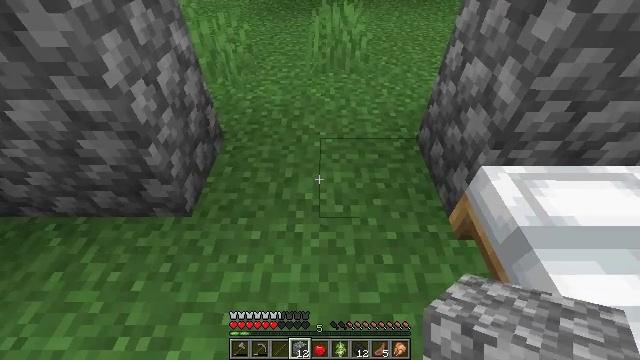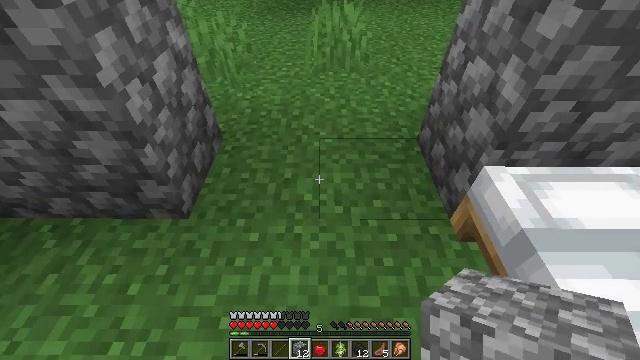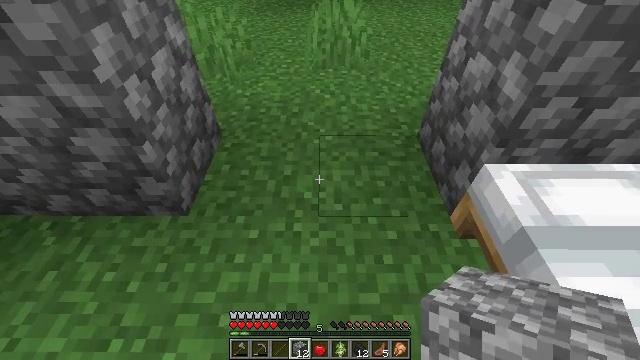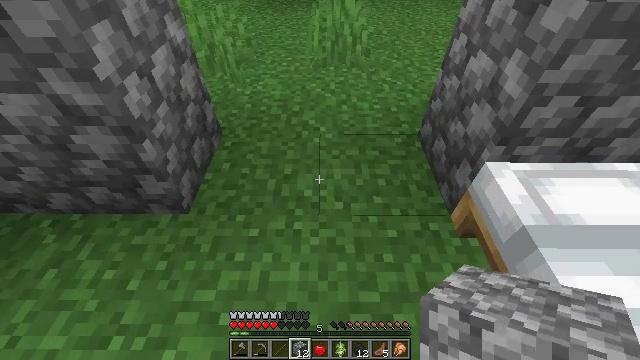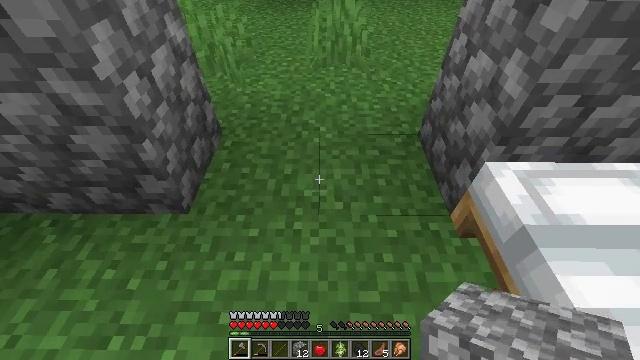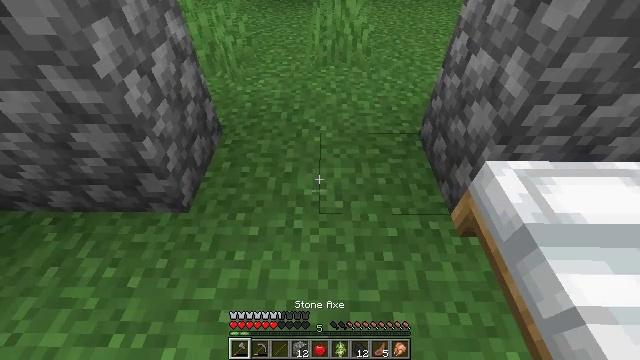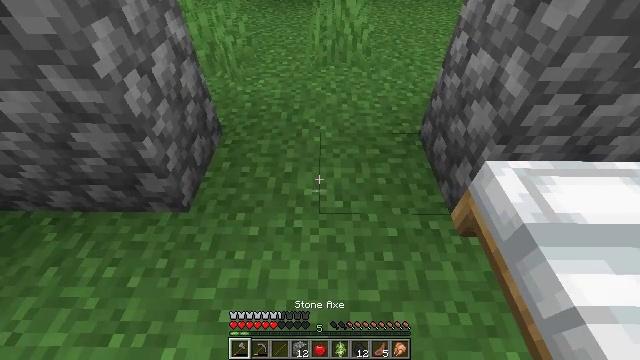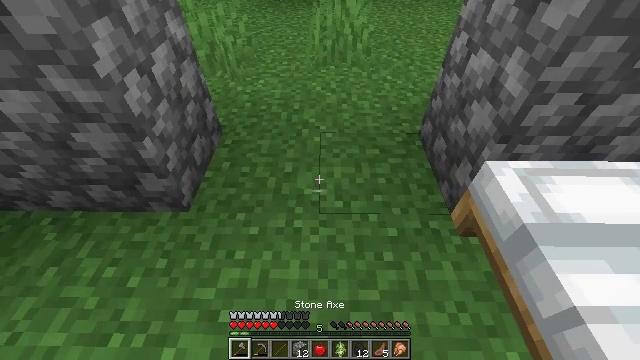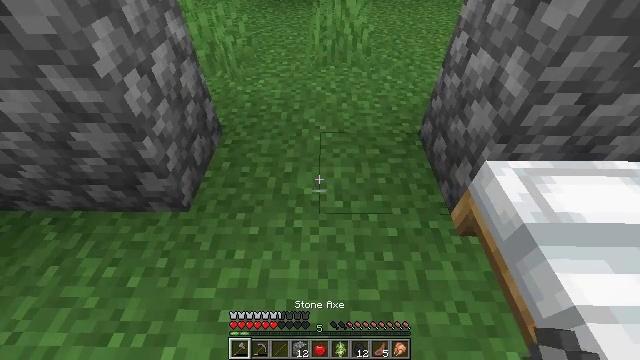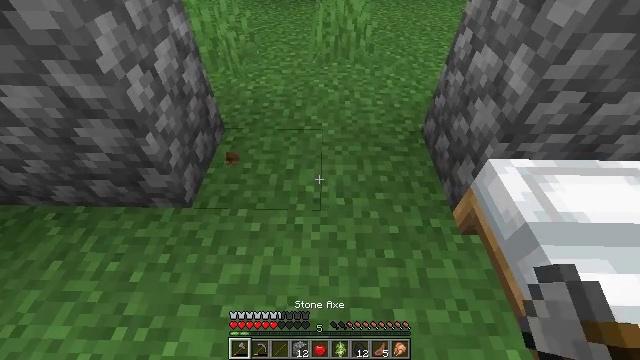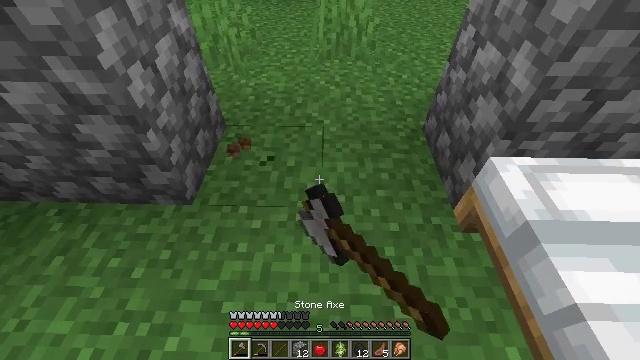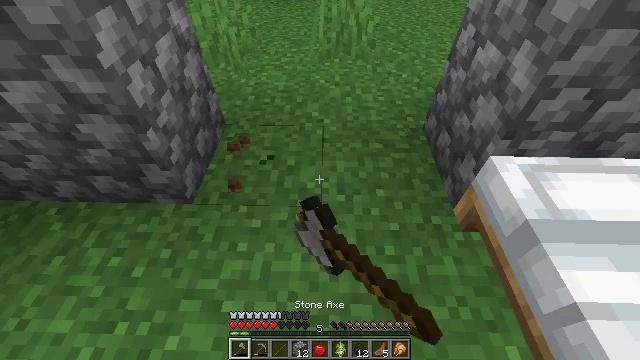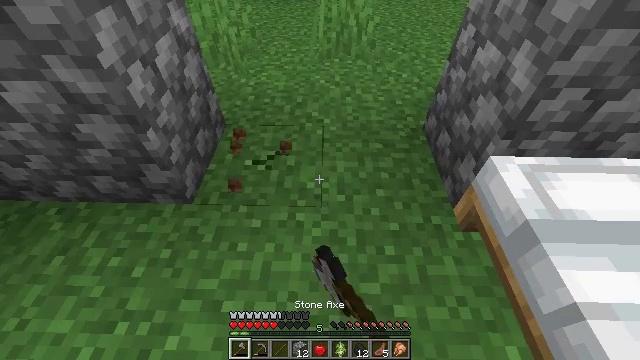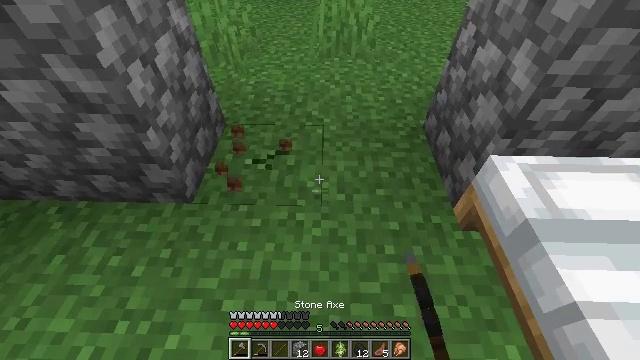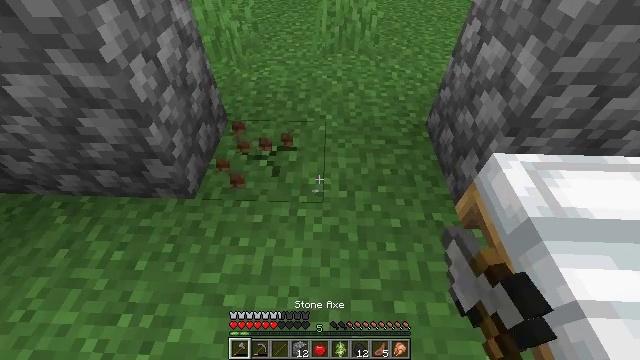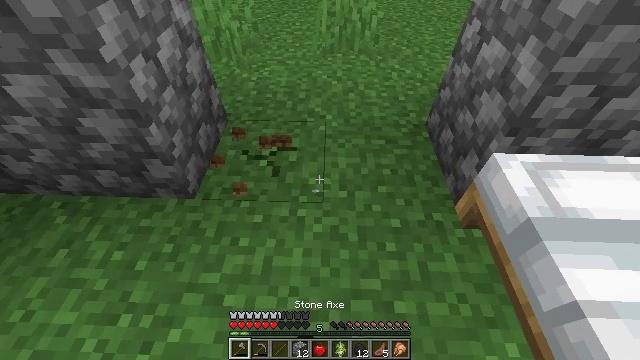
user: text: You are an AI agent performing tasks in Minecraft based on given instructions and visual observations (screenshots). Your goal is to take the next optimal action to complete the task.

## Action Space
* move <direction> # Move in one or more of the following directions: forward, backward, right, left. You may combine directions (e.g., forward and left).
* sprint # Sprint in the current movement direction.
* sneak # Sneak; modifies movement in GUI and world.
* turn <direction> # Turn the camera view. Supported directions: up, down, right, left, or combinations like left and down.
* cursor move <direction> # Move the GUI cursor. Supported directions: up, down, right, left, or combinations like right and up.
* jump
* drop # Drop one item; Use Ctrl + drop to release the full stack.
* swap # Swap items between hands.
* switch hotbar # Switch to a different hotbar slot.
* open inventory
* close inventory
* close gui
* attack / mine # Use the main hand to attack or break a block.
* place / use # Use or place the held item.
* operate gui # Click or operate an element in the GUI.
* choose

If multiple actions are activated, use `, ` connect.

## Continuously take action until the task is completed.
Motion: motion action
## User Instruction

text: Dig up the grass block for dirt.
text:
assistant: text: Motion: no_op
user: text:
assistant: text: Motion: no_op
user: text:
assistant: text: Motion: no_op
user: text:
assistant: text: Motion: switch to hotbar 1
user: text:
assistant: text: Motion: switch to hotbar 1
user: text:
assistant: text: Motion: no_op
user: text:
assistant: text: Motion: no_op
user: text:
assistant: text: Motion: no_op
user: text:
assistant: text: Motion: attack / mine
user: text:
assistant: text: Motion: attack / mine
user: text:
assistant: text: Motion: attack / mine
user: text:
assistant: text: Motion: attack / mine
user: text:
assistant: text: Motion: attack / mine
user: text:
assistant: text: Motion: attack / mine
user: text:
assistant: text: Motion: attack / mine
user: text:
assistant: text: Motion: attack / mine
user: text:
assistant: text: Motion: attack / mine
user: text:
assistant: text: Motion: attack / mine
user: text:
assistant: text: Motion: attack / mine
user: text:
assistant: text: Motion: attack / mine
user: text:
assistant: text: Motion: attack / mine
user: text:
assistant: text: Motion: attack / mine
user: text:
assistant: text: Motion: attack / mine
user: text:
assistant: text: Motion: attack / mine
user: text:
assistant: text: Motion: attack / mine
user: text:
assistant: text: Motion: attack / mine
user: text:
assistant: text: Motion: attack / mine
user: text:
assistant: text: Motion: attack / mine
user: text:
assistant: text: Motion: turn right
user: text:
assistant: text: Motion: turn right and up